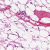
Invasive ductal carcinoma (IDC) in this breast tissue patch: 0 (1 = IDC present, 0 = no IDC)